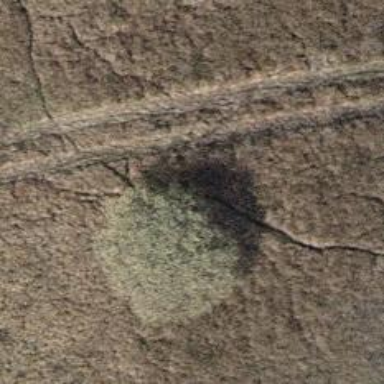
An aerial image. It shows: Single tag "natural: tree."